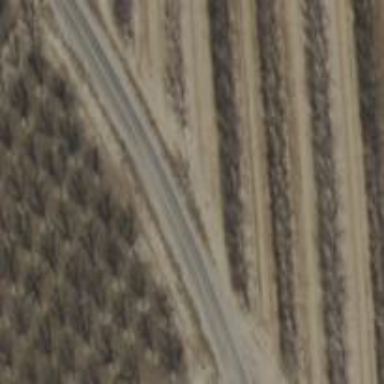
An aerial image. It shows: Orchard.